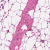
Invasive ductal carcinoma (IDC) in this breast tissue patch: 0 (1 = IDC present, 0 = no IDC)